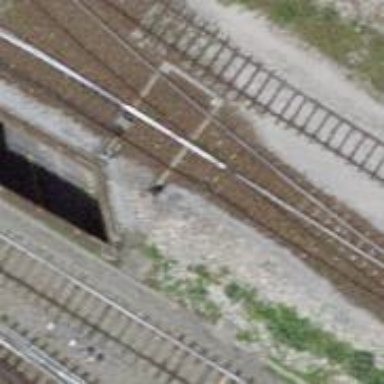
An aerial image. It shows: Single-track railway yard.